Current action and preconditions to check: trajectory_clear

Your task: For each precondition in the list above, predict whether it will hold at this action.

Consider the current scene as observed from the mobile robot's camera, and analyze the predicted future states of all dynamic agents (e.g., people, animals, vehicles, or any moving entities) within the NEXT SECOND.

IMPORTANT: Only answer "very likely" if you are absolutely certain—based on strong, clear evidence—that a dynamic agent will violate the precondition in the predicted future state. Do NOT answer "very likely" for unlikely, ambiguous, or low-probability risks.

Ask yourself for each precondition: Is there a high probability, with clear and convincing evidence, that the predicted future states of any dynamic agent will interfere with the predicted future state of the currently executing action within the NEXT SECOND, causing that precondition to fail?

Assess the risk level based on these predictions. Use "likely" or "very likely" if motions create a clear risk of interference.

Use "neutral" or "improbable" if agents are nearby but their predicted paths are clearly diverging or non-conflicting.

Failure Risk Categories: "very improbable", "improbable", "neutral", "likely", "very likely"

Answer Format: Output ONLY the probability_of_failure value from these categories: "very improbable", "improbable", "neutral", "likely", "very likely"

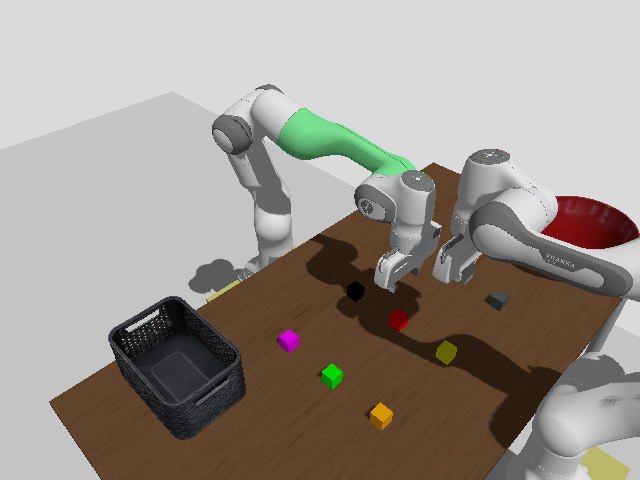

Answer: neutral